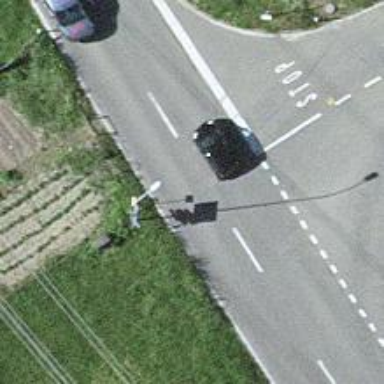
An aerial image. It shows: Pole with roof cover.